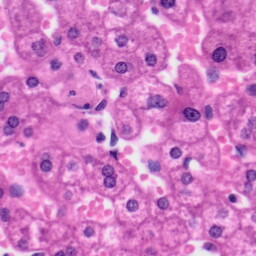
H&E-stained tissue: Liver